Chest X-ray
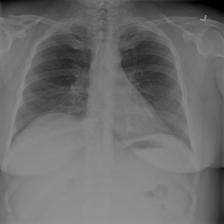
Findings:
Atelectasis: negative
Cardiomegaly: negative
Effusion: negative
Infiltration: negative
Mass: negative
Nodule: negative
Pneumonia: negative
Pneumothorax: negative
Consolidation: negative
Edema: negative
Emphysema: negative
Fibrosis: negative
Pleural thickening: negative
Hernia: negative